Interaction volume radius: 10 \u00c5
Interaction volume height: 35 \u00c5
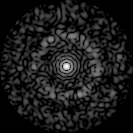
Disorder parameter: 0.8271